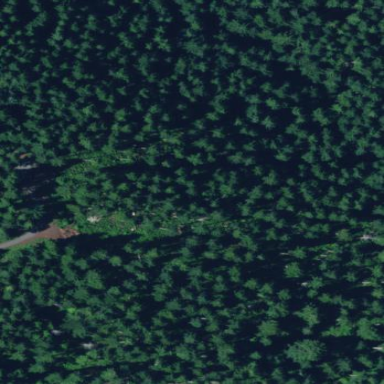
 likely man-made clearing in the landscape."